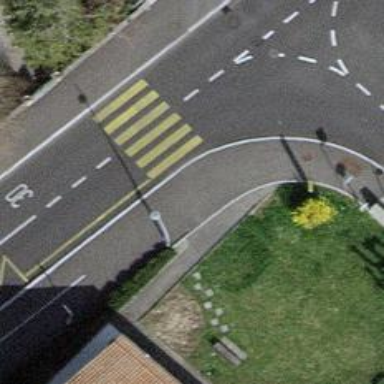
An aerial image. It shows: Zebra crossing on the road.